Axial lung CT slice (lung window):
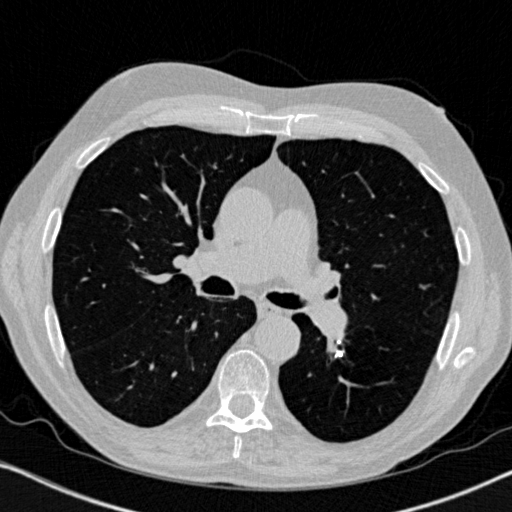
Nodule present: yes
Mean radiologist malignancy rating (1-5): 1